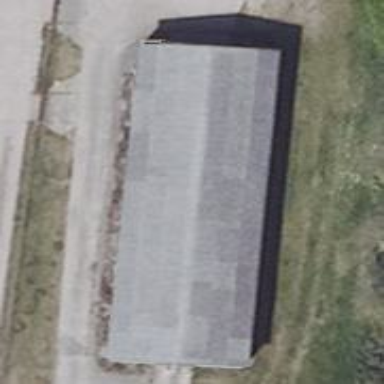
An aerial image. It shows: Gabled grey roof on farm auxiliary building. The roof is oriented along the length of the structure.